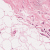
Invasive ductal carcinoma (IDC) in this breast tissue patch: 0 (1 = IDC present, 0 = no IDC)